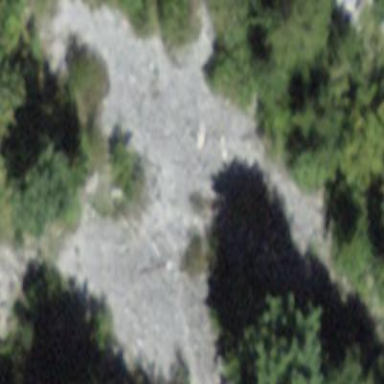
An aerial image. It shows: Natural scree.